Question: I have all the dirctories (2014, 2012), the files of each selected folder (.pdf) in the listbox 2

I get the dirctories by this code
'''
if (FBD.ShowDialog() == DialogResult.OK)
{
listBox1.Items.Clear();
DirectoryInfo[] diri_info = newDirectoryInfo(FBD.SelectedPath).GetDirectories();
foreach (DirectoryInfo diri in diri_info)
{
listBox1.Items.Add(diri);
}
'''
and i get the files by this code
'''
private void button1_Click(object sender, EventArgs e)
{
if (listBox1.SelectedIndex >= 0)
{
DirectoryInfo dirictory_choisis = (DirectoryInfo)listBox1.SelectedItem;
FileInfo[] files = dirictory_choisis.GetFiles();
listBox2.Items.Clear();
foreach (FileInfo file in files)
{
listBox2.Items.Add(file);
}
}
else
{
MessageBox.Show("selectioner un dossier");
}
}
'''
Now how I can open the selected file (.pdf) ?
i use this code but dosn't work ( throw an exception file dosn't found)
'''
private void listBox2_Click(object sender, EventArgs e)
{
FileInfo file = (FileInfo) listBox2.SelectedItem;
Process.Start(file.Name);
}
'''
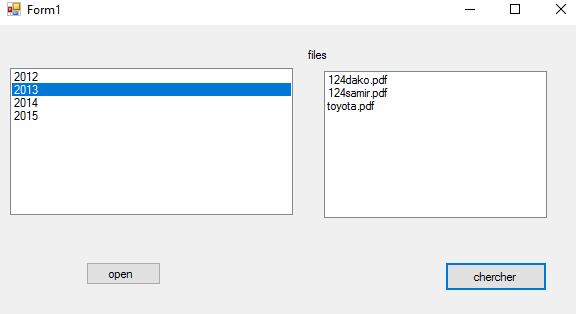
Answer: There is a syntax error in your code: "newDirectoryInfo"
By the way, file.Name only returns the name (not including path). You should replace that line with:
'''
Process.Start(file.FullName);
'''
So the listBox2_Click should be like this:
'''
private void listBox2_Click(object sender, EventArgs e)
{
FileInfo file = (FileInfo)listBox2.SelectedItem;
Process.Start(file.FullName);
}
'''